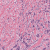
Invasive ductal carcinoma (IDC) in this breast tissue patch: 1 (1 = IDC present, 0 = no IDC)